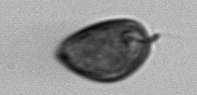
Label: Prorocentrum_micans